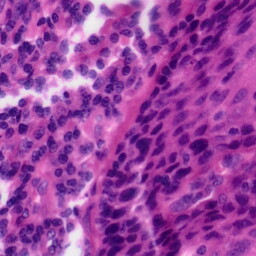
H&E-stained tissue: Tonsil